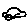
Label: car